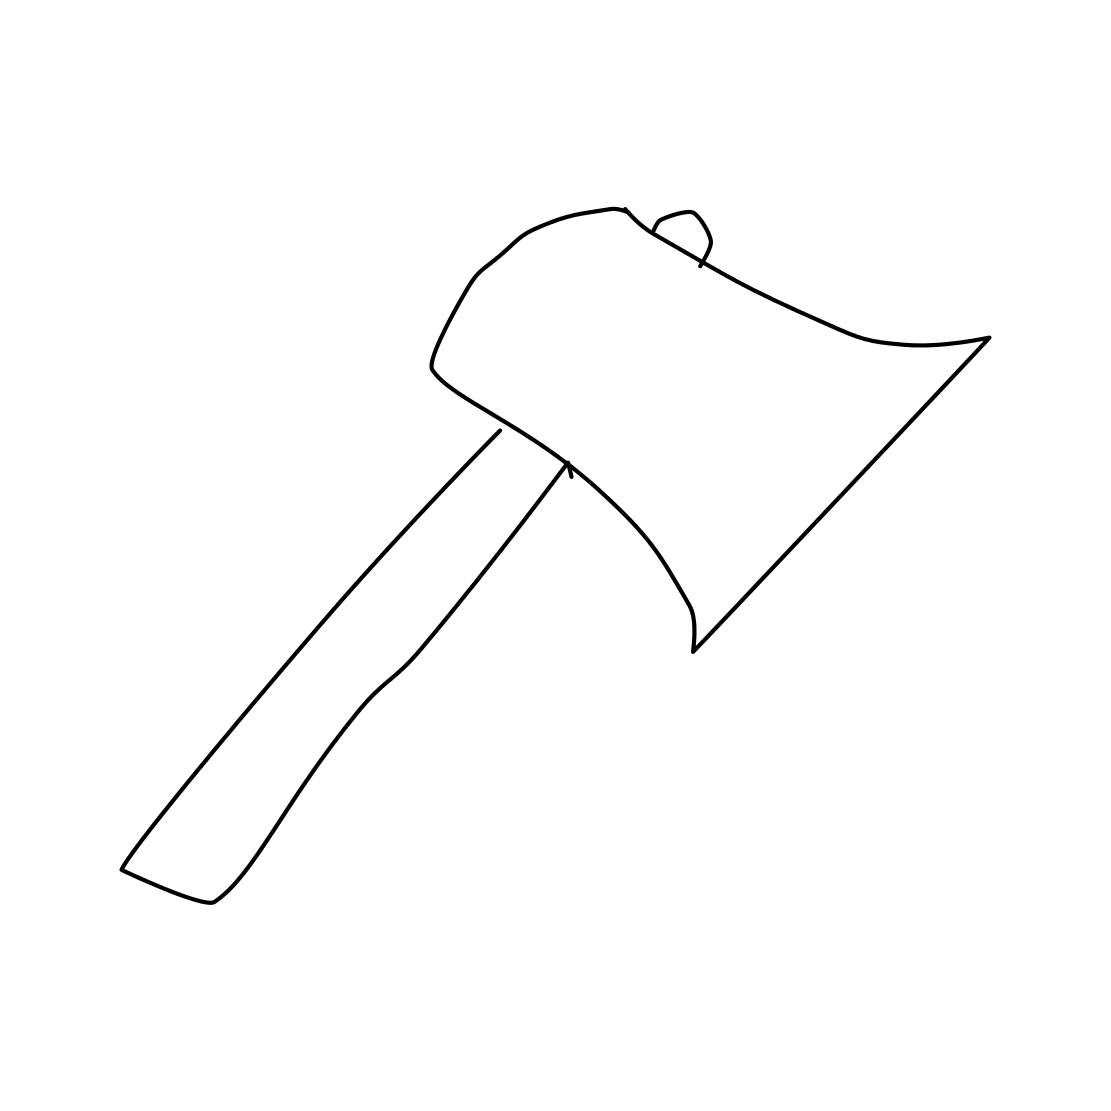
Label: axe